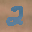
Label: 2